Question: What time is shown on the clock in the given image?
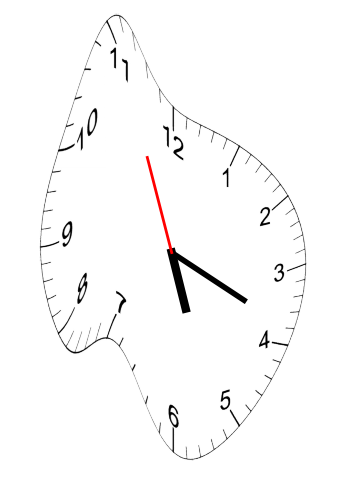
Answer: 05:18:56